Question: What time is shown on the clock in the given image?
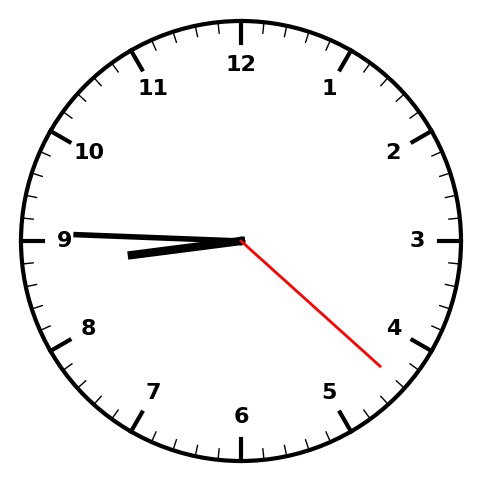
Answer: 08:45:22